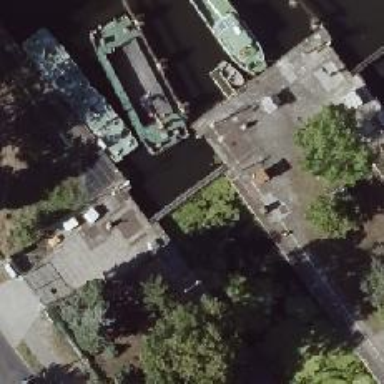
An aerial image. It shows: Lock gate along waterway.